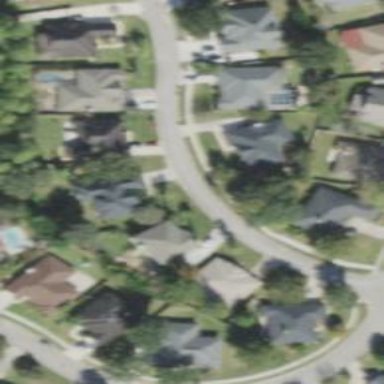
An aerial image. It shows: Residential road with sidewalk on the left side.